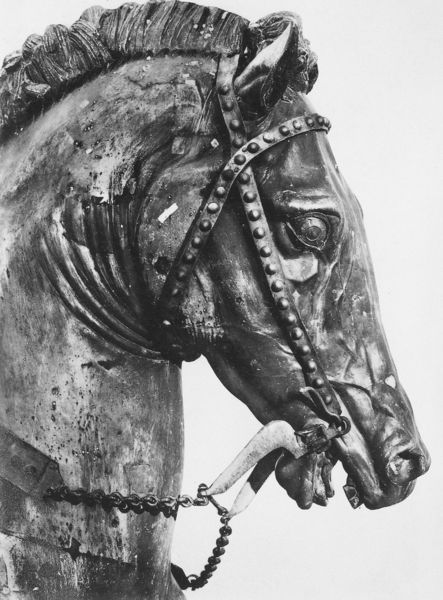
Titel: Reiterstandbild des Condottiere Erasmo da Narni, Gattamelata
Künstler: Donatello
Standort: Padua, Piazza del Santo (EU - I - Venetien)
Schlagwörter: kopf, weiß, holz, mund, nase, schmuck, schwarz, tier, augen, falten, stein, hals, auge, figur, lippen, ohren, pferd, skulptur, statue, mähne, sattel, zaumzeug, zügel, relief, kette, angst, kraft, metall, bronze, plastik, foto, eisen, messing, geschirr, schwarz-weiß, kupfer, ketten, trense, pupille, gebiss, zähne, iris, ross, maul, nüstern, adern, halfter, zaum, pferdekopf, guss, gaul, tierkopf, glieder, details, elfenbein, troja, künstlich, byzanz, venen, bronzeskulptur, mundstück, kettenglieder, bronzeskulütur, rtgsdfg, einsen